Question: '''
<?xml version="1.0" encoding="utf-8"?>
<RelativeLayout xmlns:android="http://schemas.android.com/apk/res/android"
android:layout_width="match_parent"
android:layout_height="90dip"
android:orientation="vertical" >
<RelativeLayout
android:id="@+id/relativeLayout1"
android:layout_width="match_parent"
android:layout_height="wrap_content"
android:layout_alignParentLeft="true"
android:layout_alignParentTop="true"
android:orientation="vertical" >
<TextView
android:id="@+id/rowcontact_txtName"
android:layout_width="wrap_content"
android:layout_height="wrap_content"
android:layout_marginLeft="10dip"
android:text="Usama Sadiq"
android:textColor="#3a3838"
android:textSize="15dp"
android:textStyle="bold" />
<ImageView
android:id="@+id/rowcontact_imgLocationIcon"
android:layout_width="15dp"
android:layout_height="15dp"
android:layout_below="@+id/rowcontact_txtName"
android:layout_marginLeft="10dip" />
<TextView
android:id="@+id/rowcontact_txtLocation"
android:layout_width="wrap_content"
android:layout_height="wrap_content"
android:layout_below="@+id/rowcontact_txtName"
android:layout_toRightOf="@+id/rowcontact_imgLocationIcon"
android:text="Dubai"
android:textColor="#898788"
android:textSize="11.5dp" />
<ImageView
android:id="@+id/rowcontact_imgIcon"
android:layout_width="25dp"
android:layout_height="25dp"
android:layout_alignBottom="@+id/rowcontact_txtLocation"
android:layout_marginLeft="94dp"
android:layout_toRightOf="@+id/rowcontact_txtName" />
</RelativeLayout>
</RelativeLayout>
'''
i am trying to create layout for list-view item but i am not able to fix position of image and text with three different Position please tell me solution how to fix it. i have to create listviow item i am able to display list-view but like given screen
i have all icon an all but am unable to fix potion of text-view and image view like given screen
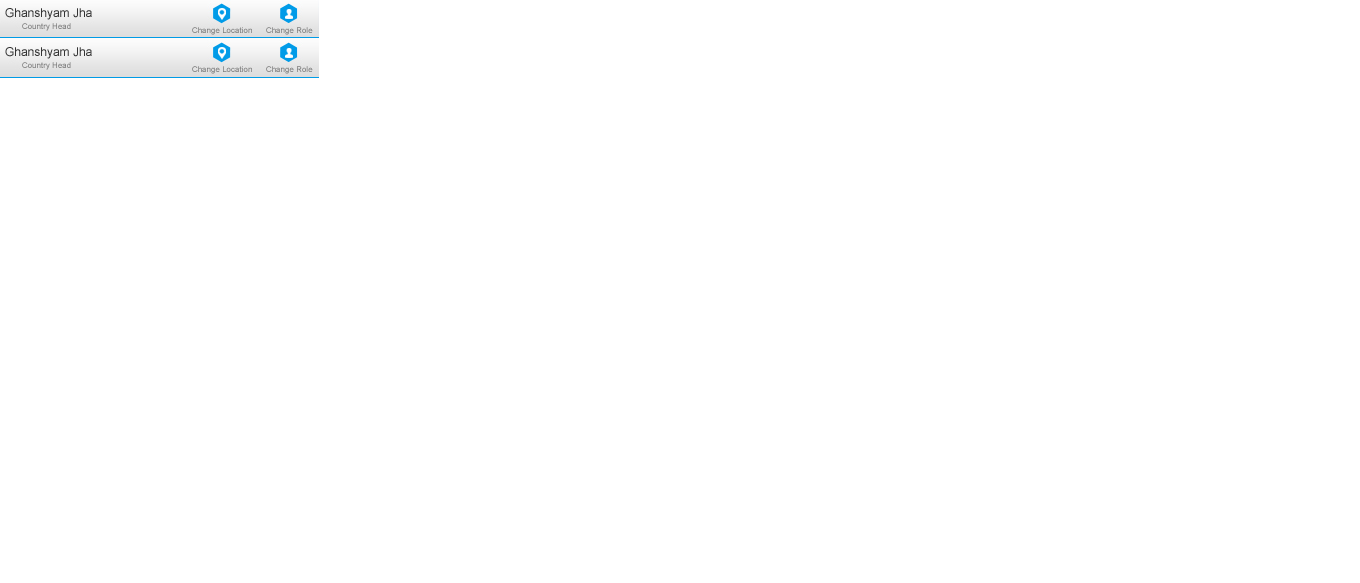
Answer: '''
<LinearLayout xmlns:android="http://schemas.android.com/apk/res/android"
android:layout_width="fill_parent"
android:layout_height="fill_parent"
android:orientation="vertical" >
<LinearLayout
android:layout_width="match_parent"
android:layout_height="wrap_content" >
<LinearLayout
android:layout_width="0dp"
android:layout_height="match_parent"
android:orientation="vertical"
android:layout_weight="2"
android:layout_margin="5dp"
>
<TextView
android:id="@+id/rowcontact_txtName"
android:layout_width="wrap_content"
android:layout_height="wrap_content"
android:text="Usama Sadiq"
android:textColor="#3a3838"
android:textSize="15dp"
android:textStyle="bold" />
<TextView
android:id="@+id/rowcontact_txtLocation"
android:layout_width="wrap_content"
android:layout_height="wrap_content"
android:layout_below="@+id/rowcontact_txtName"
android:layout_toRightOf="@+id/rowcontact_imgLocationIcon"
android:text="Dubai"
android:textColor="#898788"
android:textSize="11.5dp" />
</LinearLayout>
<LinearLayout
android:layout_width="0dp"
android:layout_height="match_parent"
android:orientation="vertical"
android:layout_weight="1"
android:gravity="center">
<ImageView
android:id="@+id/imageView1"
android:layout_width="wrap_content"
android:layout_height="wrap_content"
android:src="@drawable/ic_launcher" />
<TextView
android:id="@+id/textView1"
android:layout_width="wrap_content"
android:layout_height="wrap_content"
android:text="TextView" />
</LinearLayout>
<LinearLayout
android:layout_width="0dp"
android:layout_height="match_parent"
android:orientation="vertical"
android:layout_weight="1"
android:gravity="center">
<ImageView
android:id="@+id/imageView1"
android:layout_width="wrap_content"
android:layout_height="wrap_content"
android:src="@drawable/ic_launcher" />
<TextView
android:id="@+id/textView2"
android:layout_width="wrap_content"
android:layout_height="wrap_content"
android:text="TextView" />
</LinearLayout>
</LinearLayout>
</LinearLayout>
'''